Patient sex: F
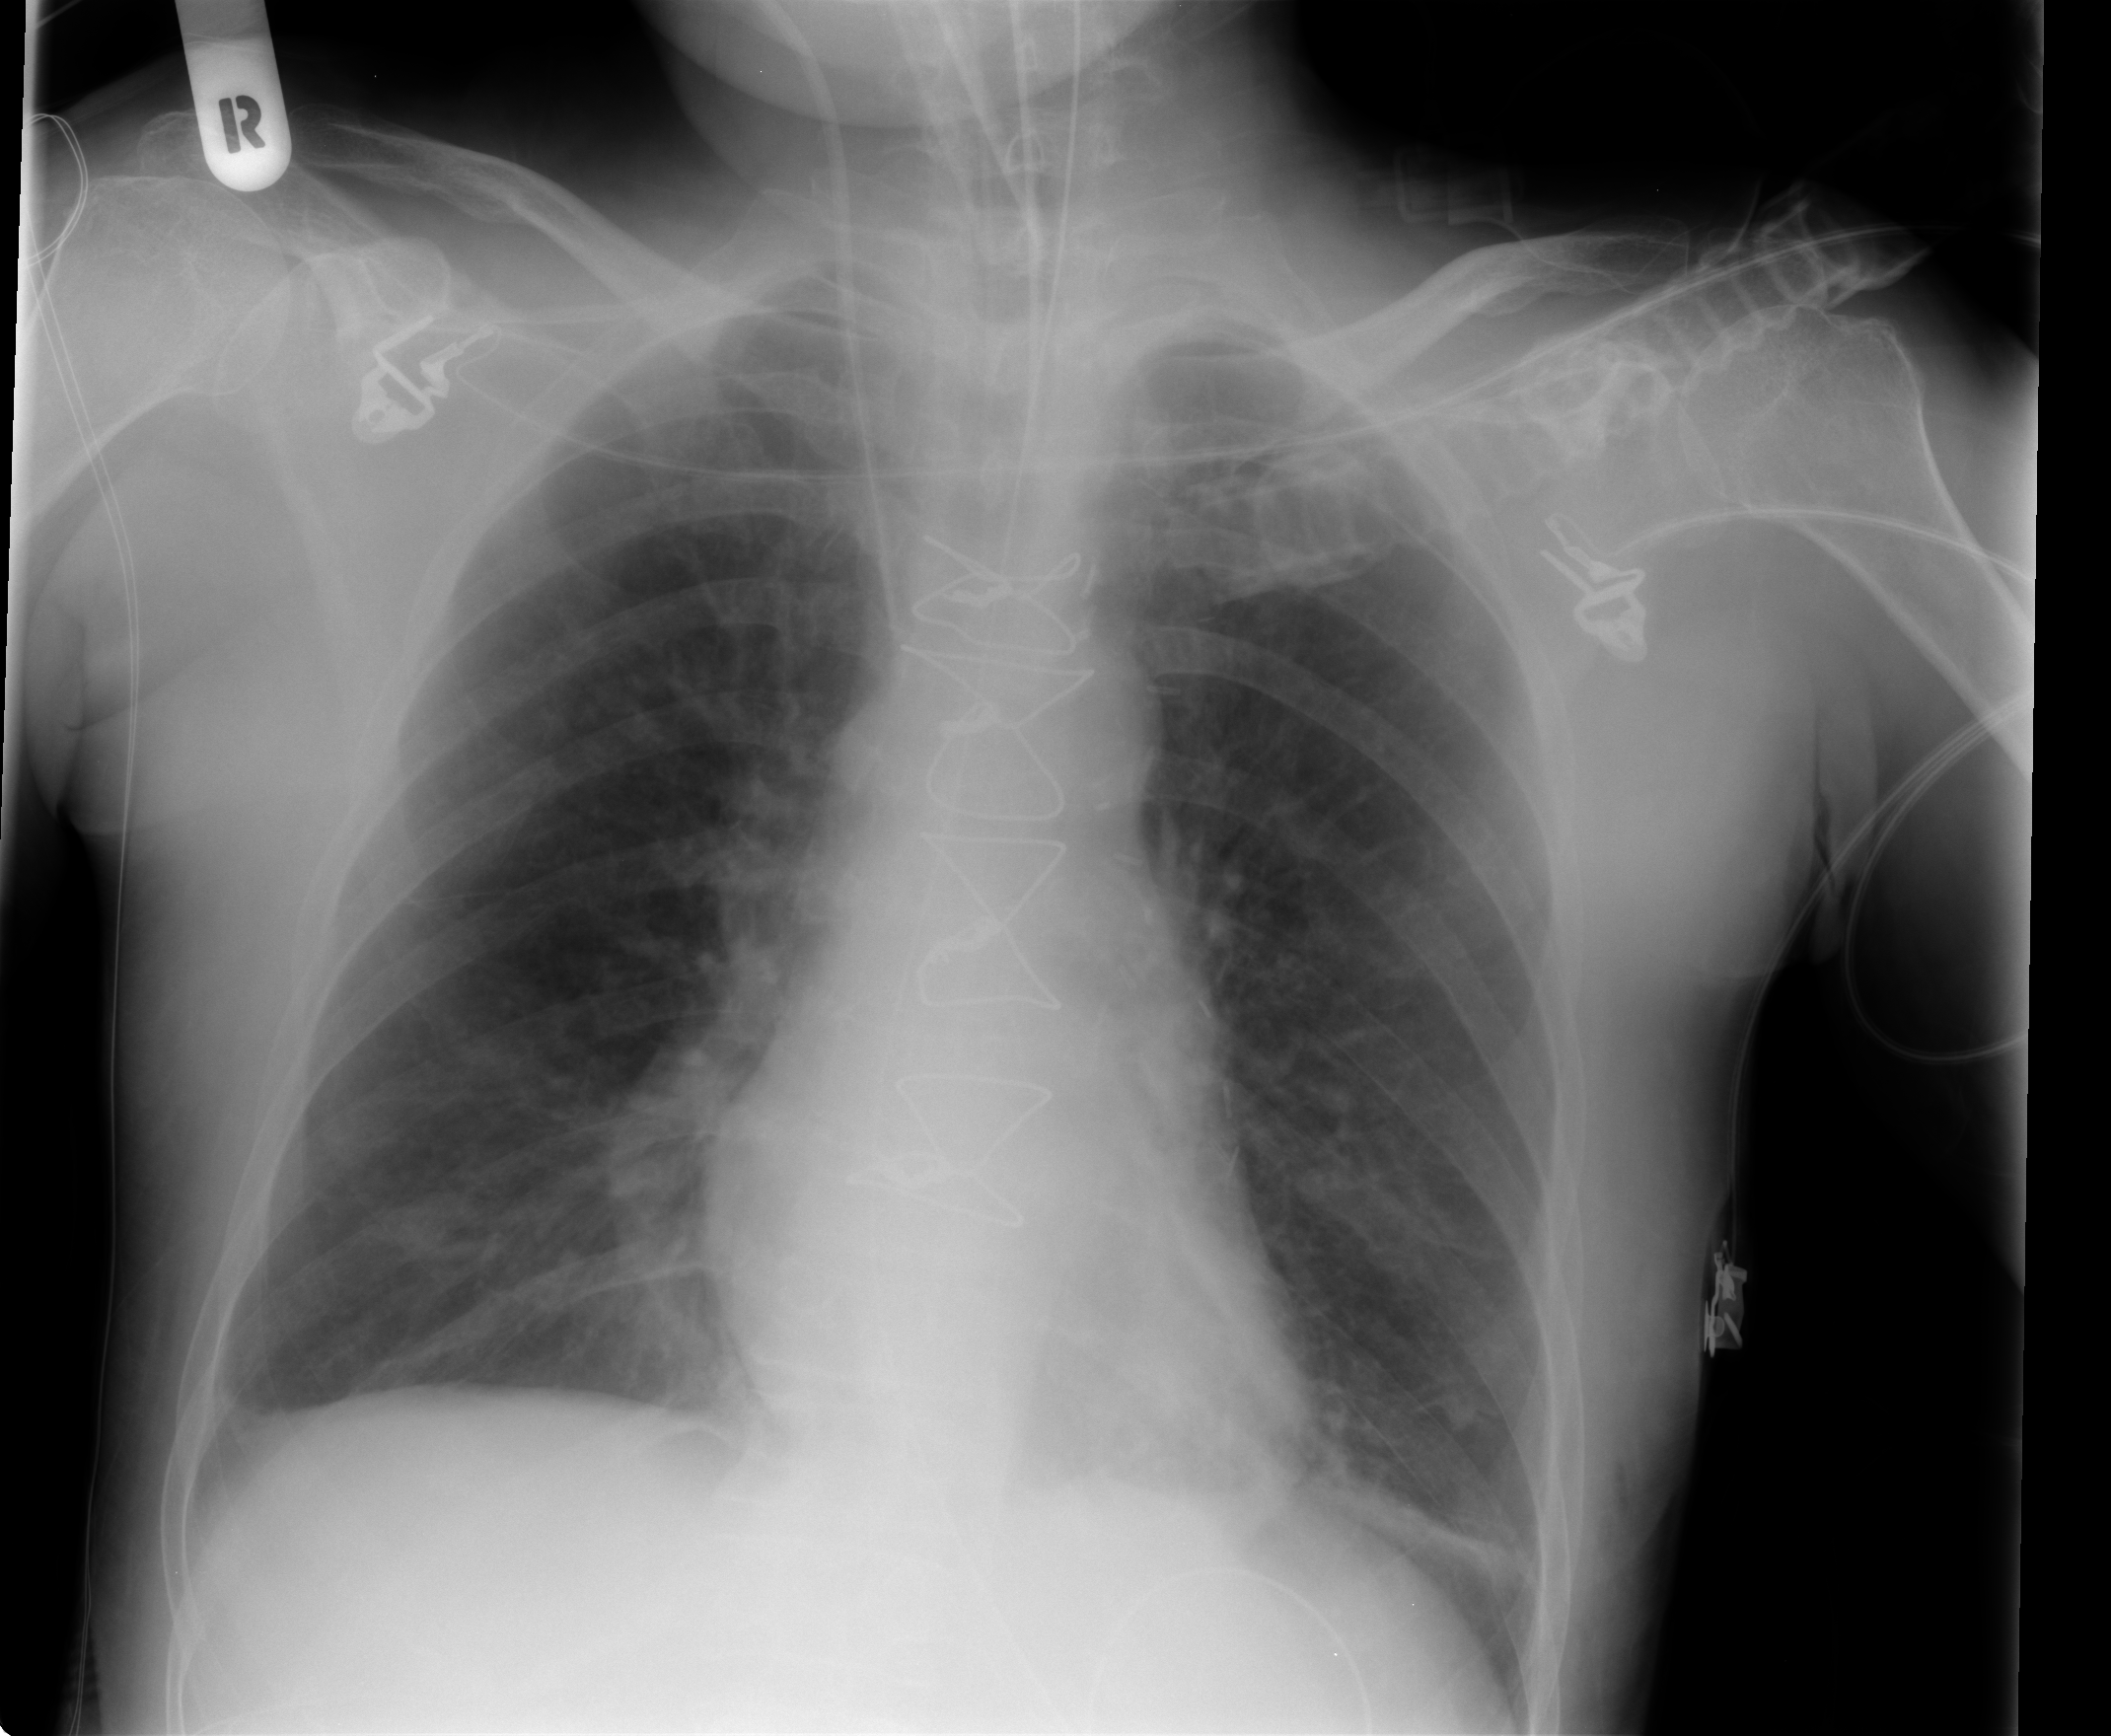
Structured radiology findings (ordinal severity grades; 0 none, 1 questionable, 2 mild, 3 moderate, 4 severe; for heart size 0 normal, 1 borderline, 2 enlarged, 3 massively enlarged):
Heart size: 0
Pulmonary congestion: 1
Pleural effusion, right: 1
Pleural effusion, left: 0
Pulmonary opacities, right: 1
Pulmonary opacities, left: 0
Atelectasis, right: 2
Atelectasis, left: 2